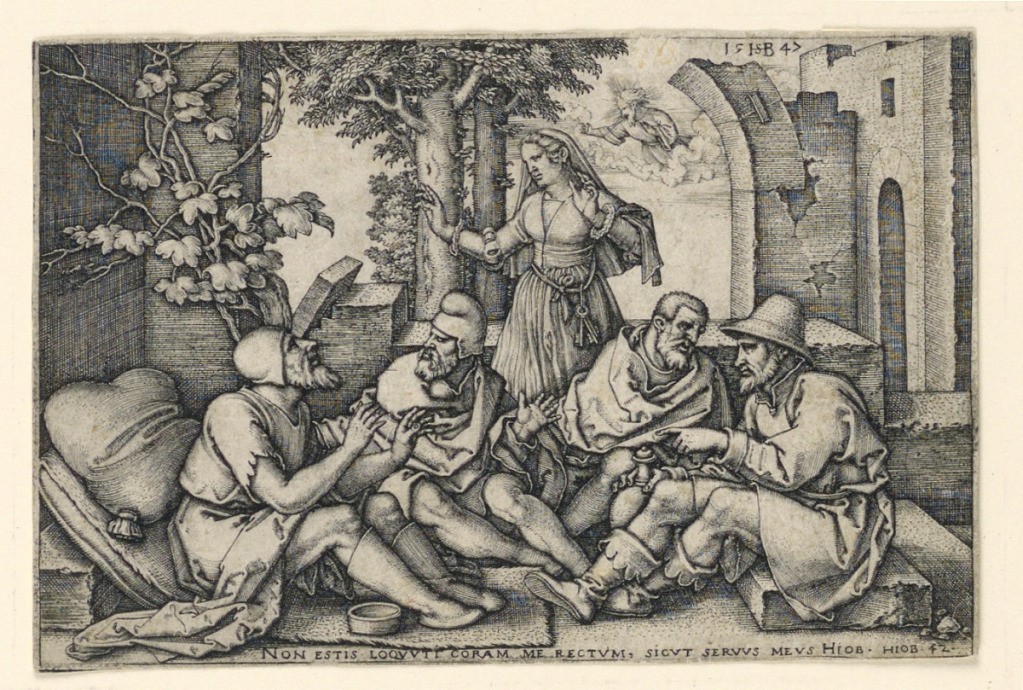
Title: Job Conversing with his Friends
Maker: Hans Sebald Beham, German, 1500–1550
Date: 1547
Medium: Engraving on laid paper
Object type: print
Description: Horizontal rectangle. Five figures in a ruined interior. Four men are seated on the ground, Job at the extreme left; a woman stands behind them.